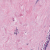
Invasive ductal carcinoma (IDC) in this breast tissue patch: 0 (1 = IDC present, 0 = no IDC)